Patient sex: M
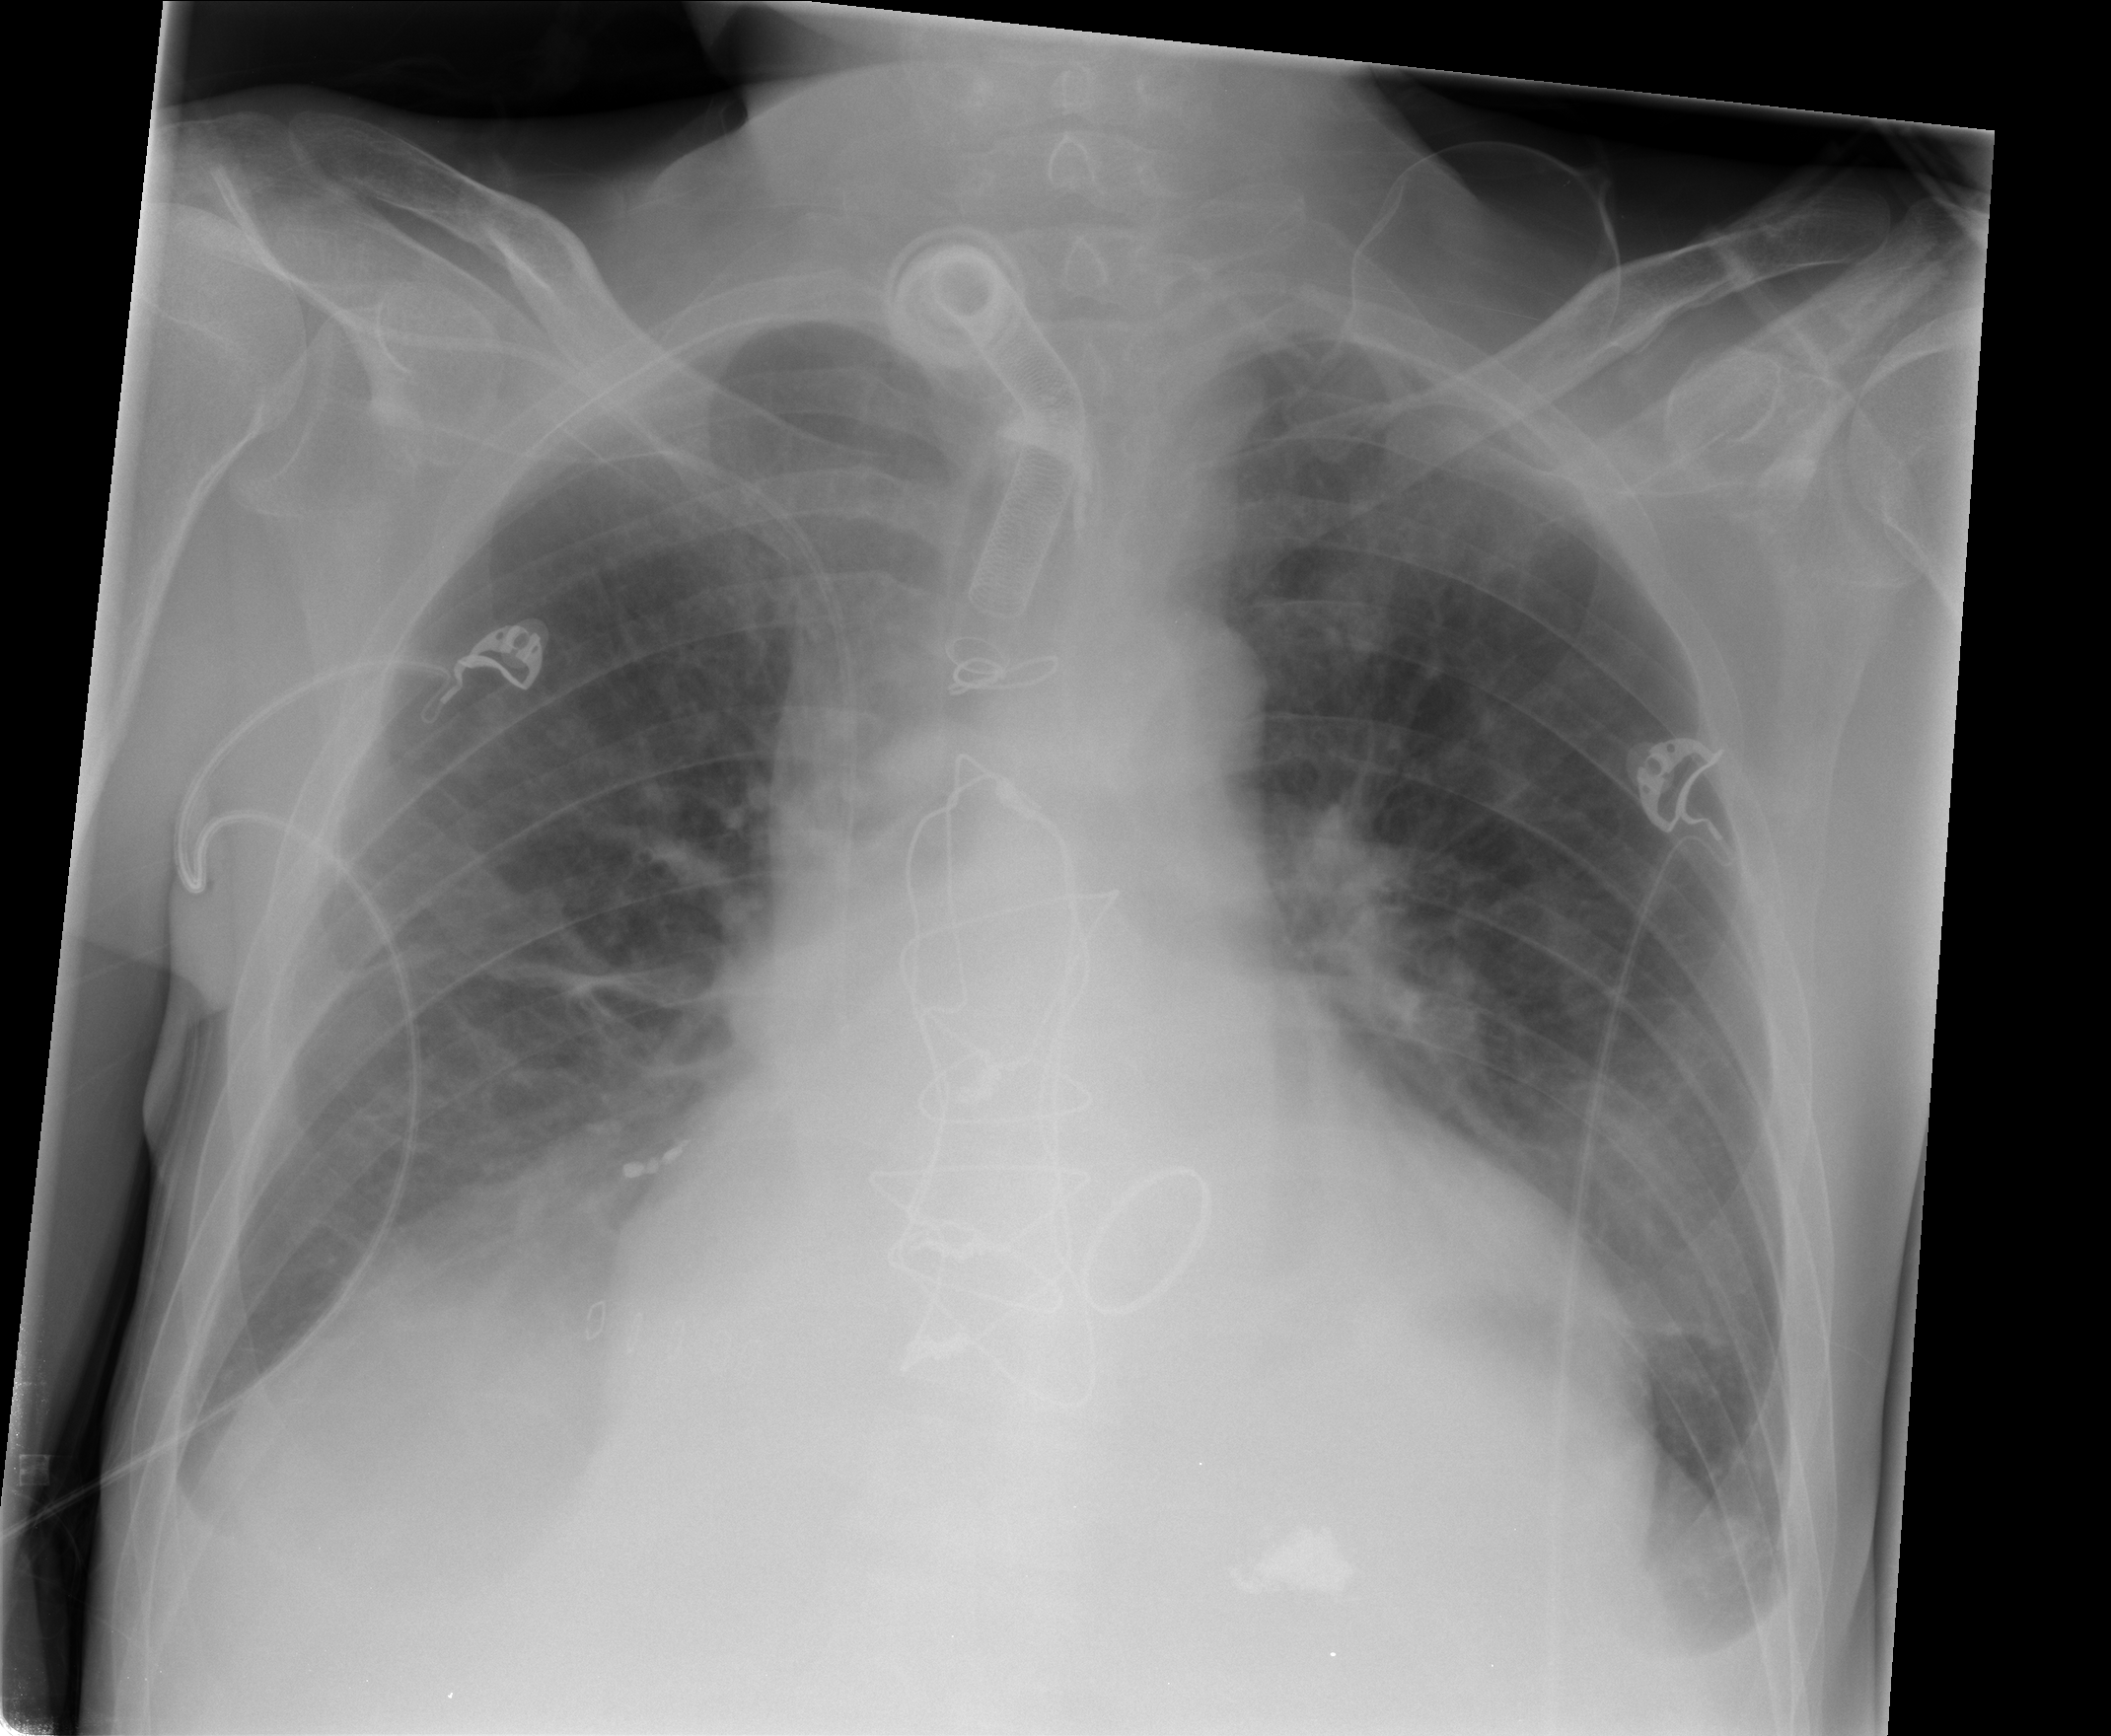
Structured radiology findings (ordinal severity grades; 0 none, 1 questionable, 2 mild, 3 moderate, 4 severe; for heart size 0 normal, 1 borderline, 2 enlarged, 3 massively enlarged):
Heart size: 2
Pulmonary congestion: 2
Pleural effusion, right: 2
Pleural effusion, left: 2
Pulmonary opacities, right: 0
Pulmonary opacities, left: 0
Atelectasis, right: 2
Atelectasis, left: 2